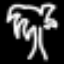
Label: palm tree